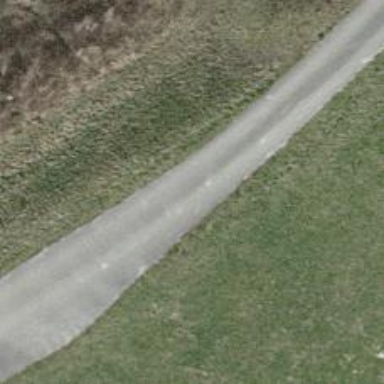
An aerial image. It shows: Concrete service road.